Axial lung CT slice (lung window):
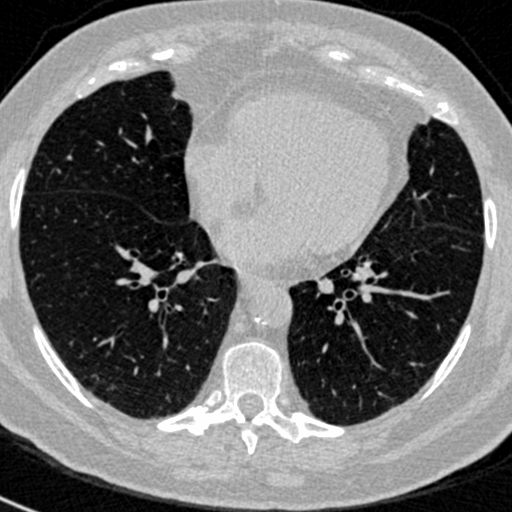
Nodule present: no